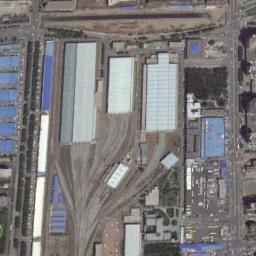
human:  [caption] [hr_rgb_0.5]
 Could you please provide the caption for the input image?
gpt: There is a fully equipped railway station in the city .

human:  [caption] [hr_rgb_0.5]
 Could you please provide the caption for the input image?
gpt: The railway station has lots of railways and some buildings of different sizes .

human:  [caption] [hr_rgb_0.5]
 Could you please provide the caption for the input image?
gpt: There are many buildings beside the railway station .

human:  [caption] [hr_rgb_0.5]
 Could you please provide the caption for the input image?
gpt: The railway station is next to some buildings .

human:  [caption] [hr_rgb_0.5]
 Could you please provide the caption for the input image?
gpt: There are some blue buildings near the railway station .